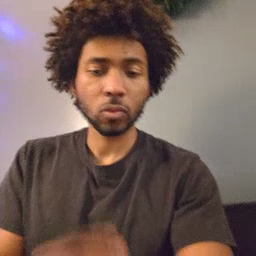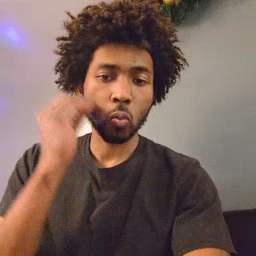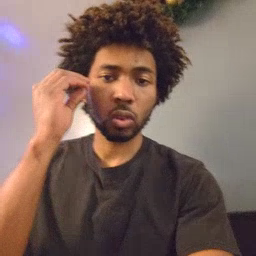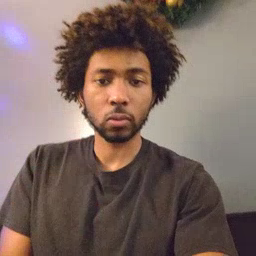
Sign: home